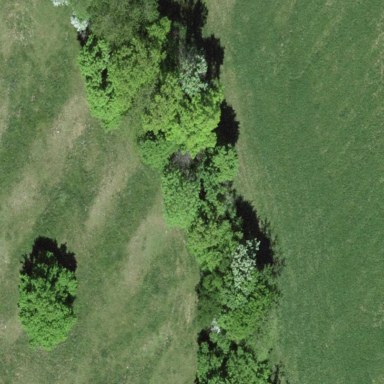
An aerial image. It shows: Forest area.